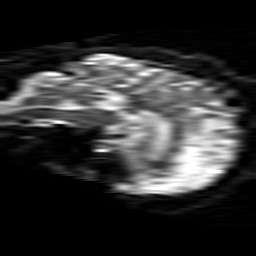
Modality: ADC
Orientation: sagittal
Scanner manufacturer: ge
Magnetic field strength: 1.5 T
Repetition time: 8 s
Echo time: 0.0802 s